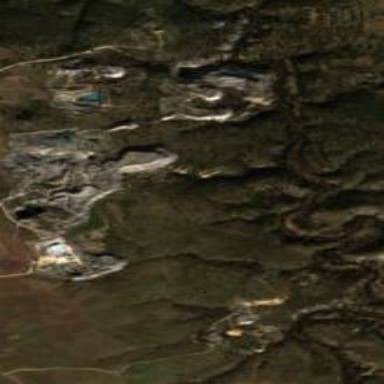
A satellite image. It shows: Quarry area.